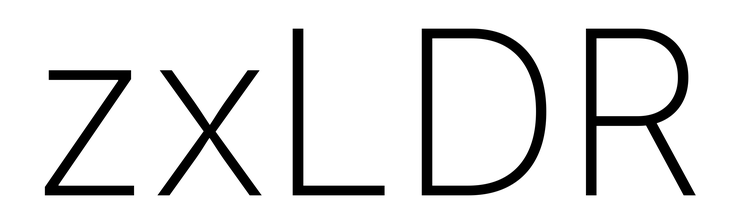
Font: Inter_ExtraLight